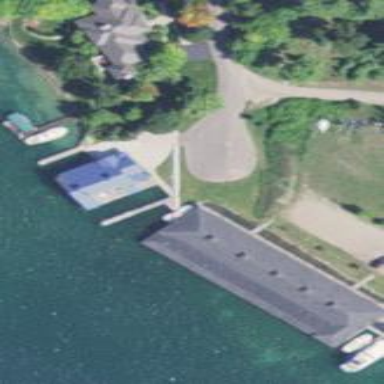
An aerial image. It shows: Pier with boathouse.